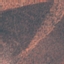
Land use / land cover: PermanentCrop